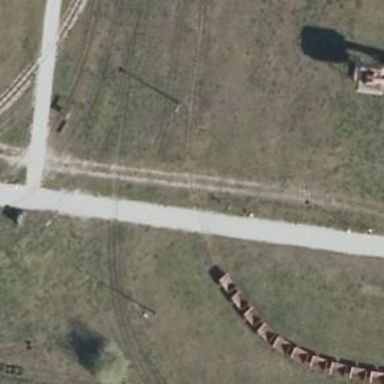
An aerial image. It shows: Preserved narrow-gauge railway.